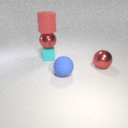
large red metal sphere above small cyan rubber cube